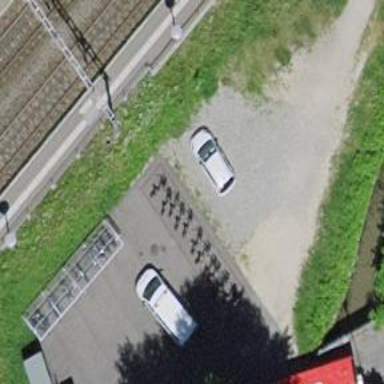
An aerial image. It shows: Car-sharing service available at this location.